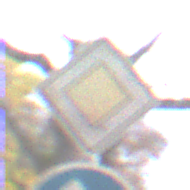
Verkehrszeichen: Vorfahrtsstrasse
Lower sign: VorgeschriebeneFahrtrichtungGeradeausOderRechts
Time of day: MorningAfternoon
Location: Roofed (Urban)
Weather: PartlyCloudy
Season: NotSpecified
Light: Natural